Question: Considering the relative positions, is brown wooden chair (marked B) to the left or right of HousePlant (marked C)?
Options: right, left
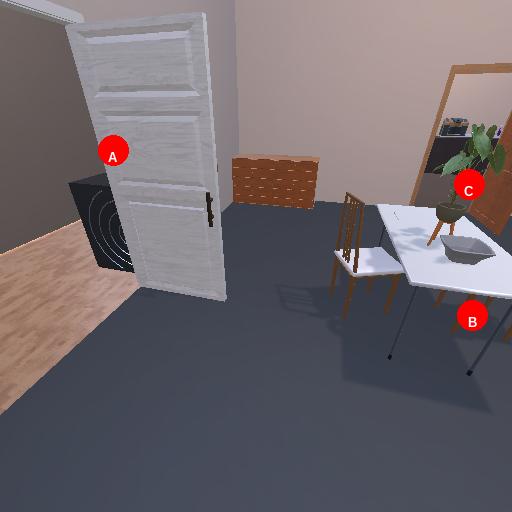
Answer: right